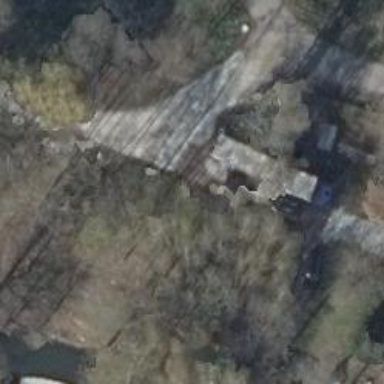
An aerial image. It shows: Driveway with ground surface.